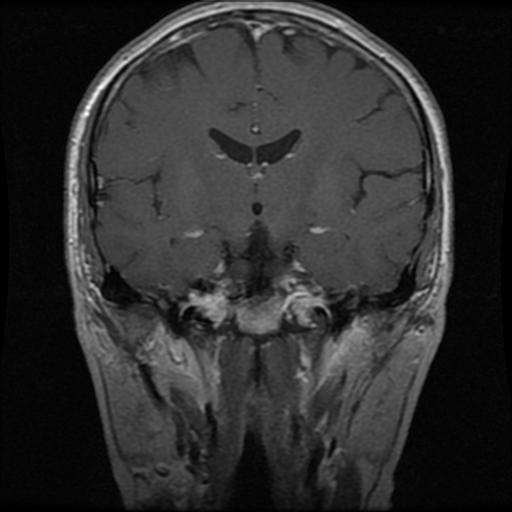
Label: pituitary